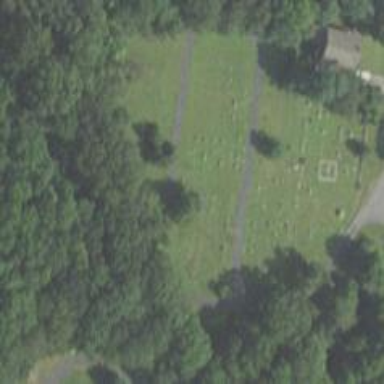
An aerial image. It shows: Cemetery with historical significance.